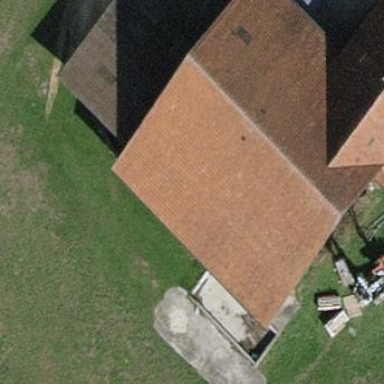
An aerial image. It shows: Farm building.